Question: Where do I get the following references for my project:
'''
Microsoft.WindowsAzure.ServiceRuntime v2.0.0.0
Microsoft.WindowsAzure.Diagnostics v2.0.0.0
'''
I only have version 1.8.0.0 of these and I cannot find newer versions.
I have tried installing the SDK again, but the Web Installer just says "0 items to be installed". I assume this means my files are up to date.

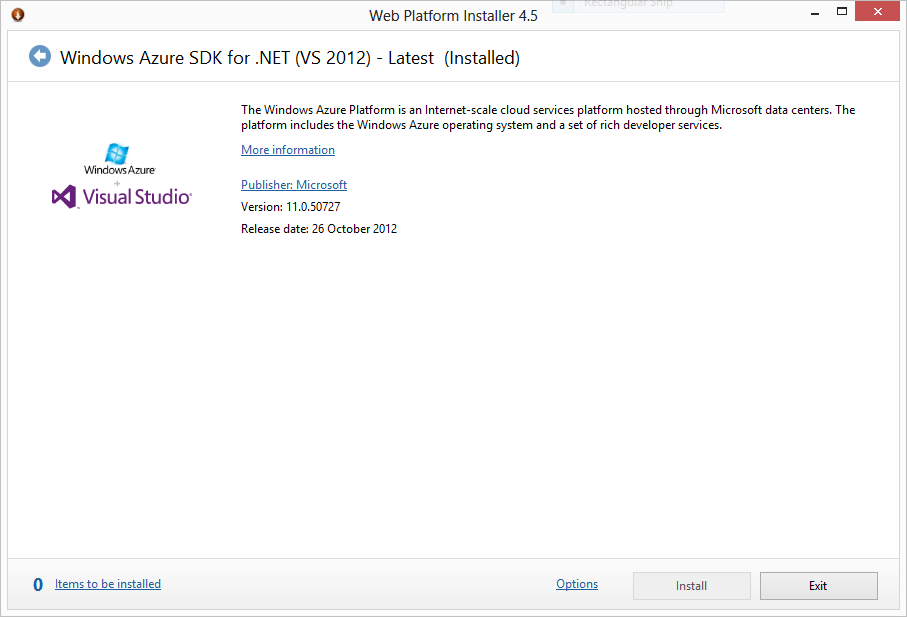
Answer: Do you have version 2.0 of SDK installed? To check, you should see the following folder 'C:\Program Files\Microsoft SDKs\Windows Azure\.NET SDK2.0'. If you have that, then you can find the necessary DLLs in 'ref' folder.